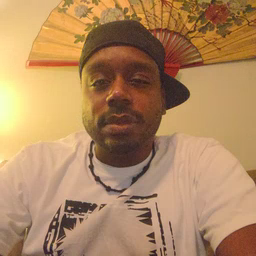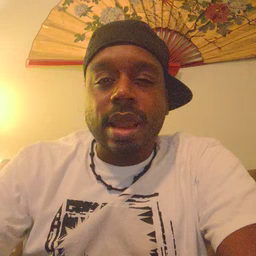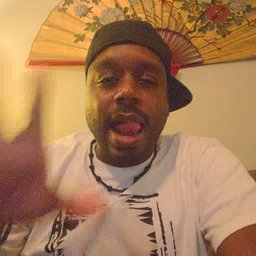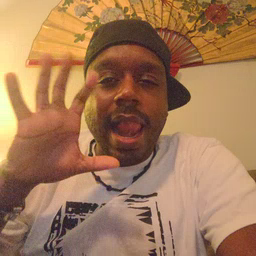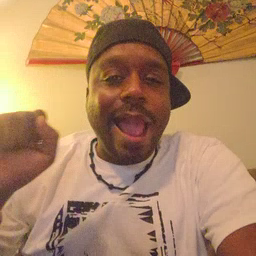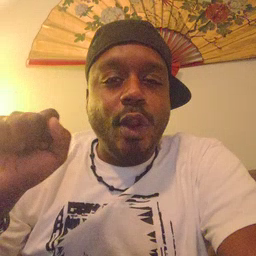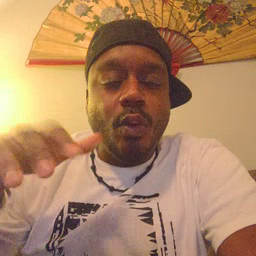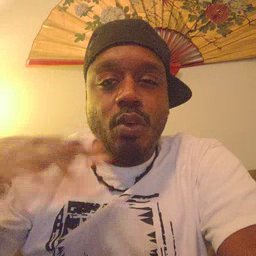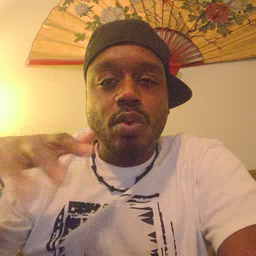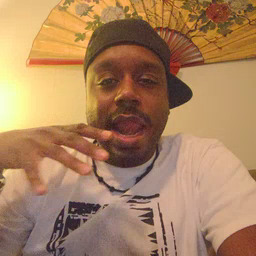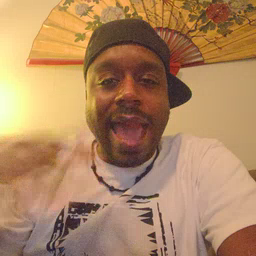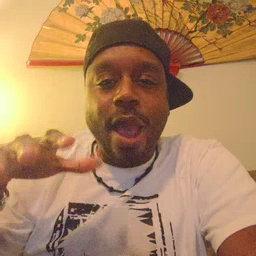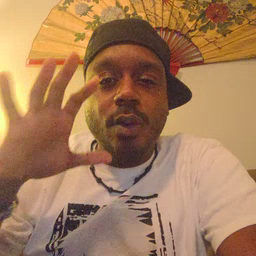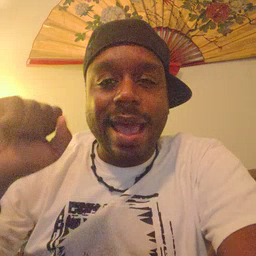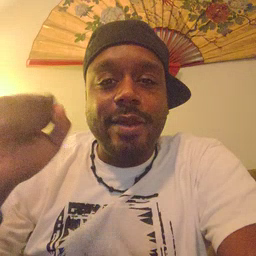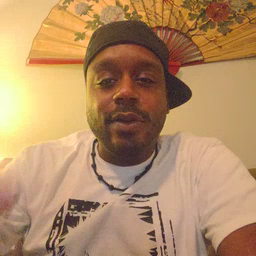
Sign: loud